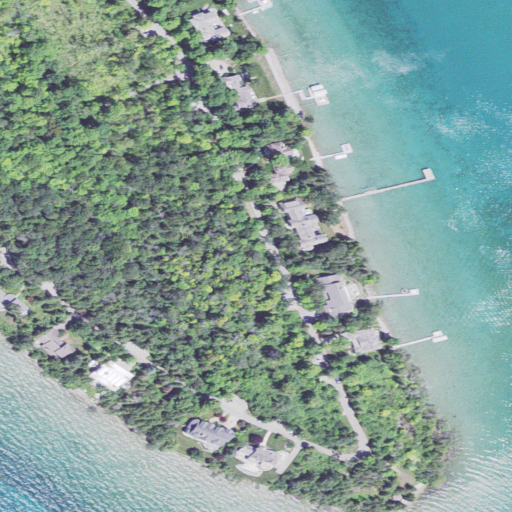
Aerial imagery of cape in Michigan named Northport Point containing open water, open development, mixed forest, barren land, deciduous forest, low intensity development, medium intensity development, and high intensity development